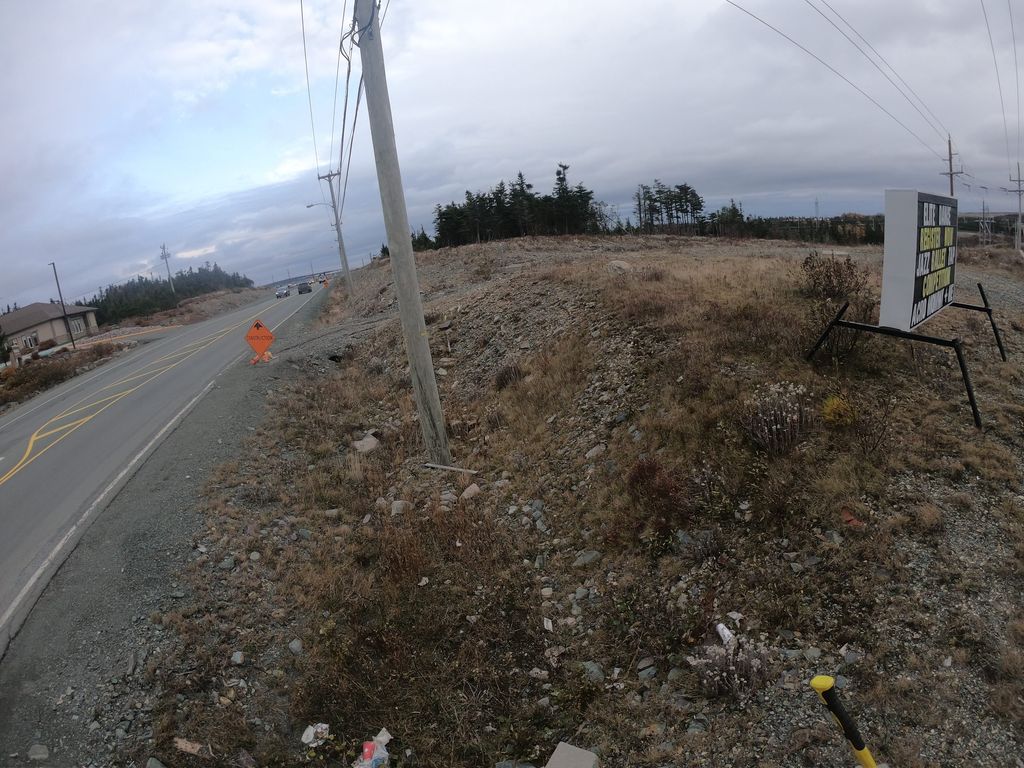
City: st_johns